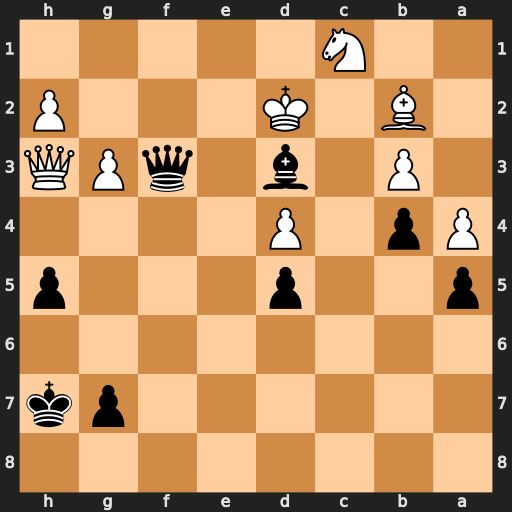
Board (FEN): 8/6pk/8/p2p3p/Pp1P4/1P1b1qPQ/1B1K3P/2N5
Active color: b
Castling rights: -
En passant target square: -
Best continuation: Bf5 Qxf5+ Qxf5